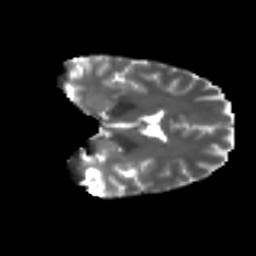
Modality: T2w
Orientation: coronal
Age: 38
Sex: female
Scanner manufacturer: ge
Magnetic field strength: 3 T
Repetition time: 7.8 s
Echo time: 0.0608 s